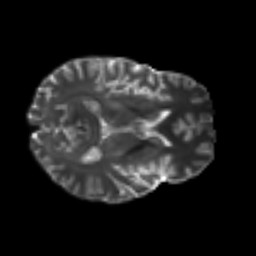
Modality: T2w
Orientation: axial
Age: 36
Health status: ill
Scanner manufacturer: philips
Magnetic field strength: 3 T
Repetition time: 9 s
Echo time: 0.127 s